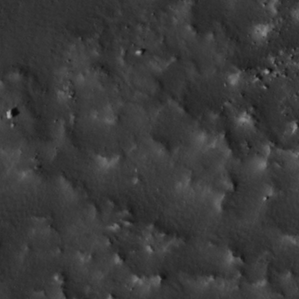
Label: non_frost